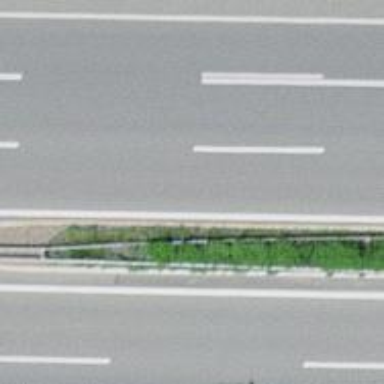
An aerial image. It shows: Asphalt motorway.